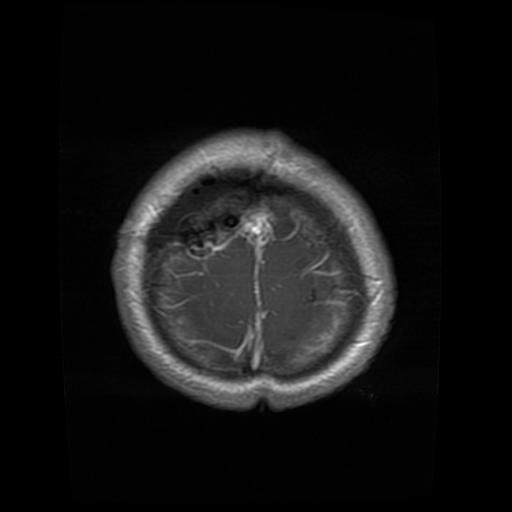
Label: glioma